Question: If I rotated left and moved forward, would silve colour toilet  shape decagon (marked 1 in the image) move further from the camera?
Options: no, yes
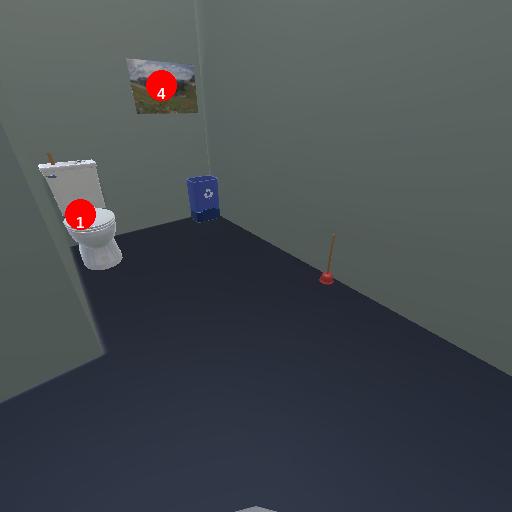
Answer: no